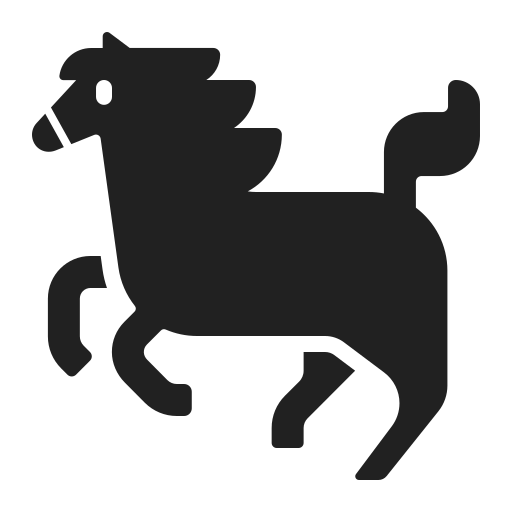
horse high contrast